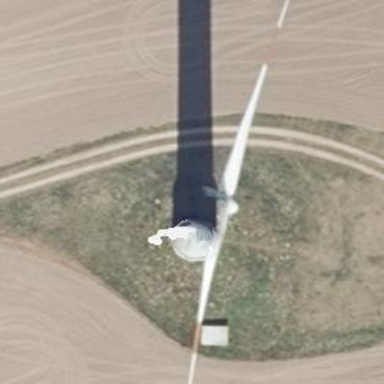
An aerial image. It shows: Wind generator powered by horizontal-axis wind turbine.